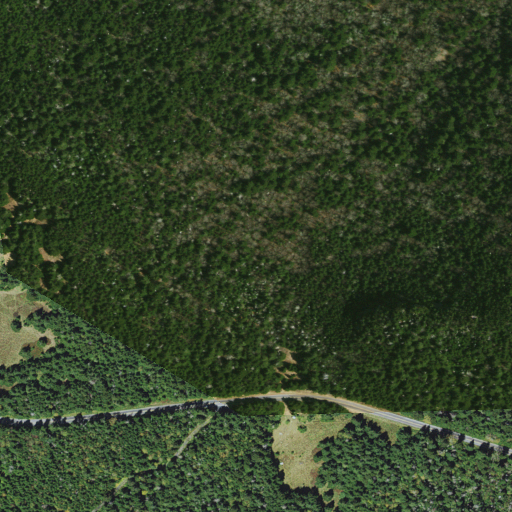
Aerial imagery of cliff(s) in Tennessee named Coltens Cliff containing evergreen forest, mixed forest, open development, shrub, low intensity development, and high intensity development